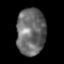
Tissue: skin
Cell type: Fibroblasts
Senescence score: 0.706
Nuclear area (px): 1339
Mean DAPI intensity: 105.28